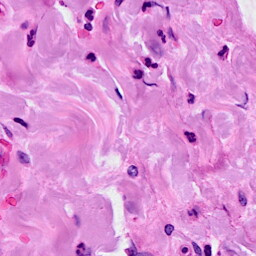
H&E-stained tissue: Breast